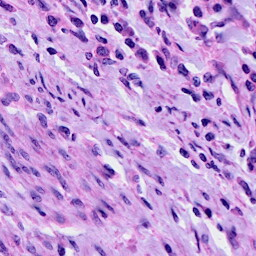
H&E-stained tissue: Cervix